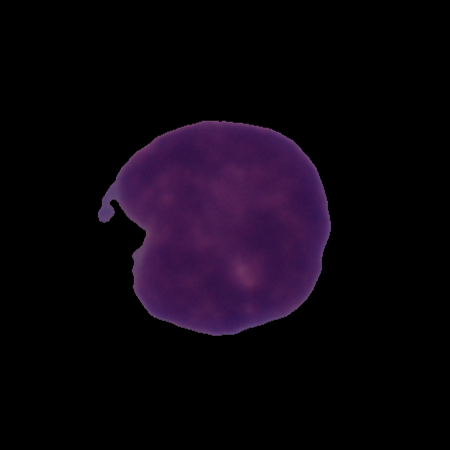
Label: cancer